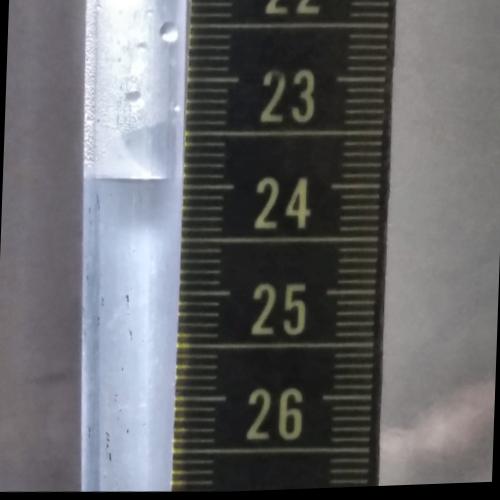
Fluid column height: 23.9 cm